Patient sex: M
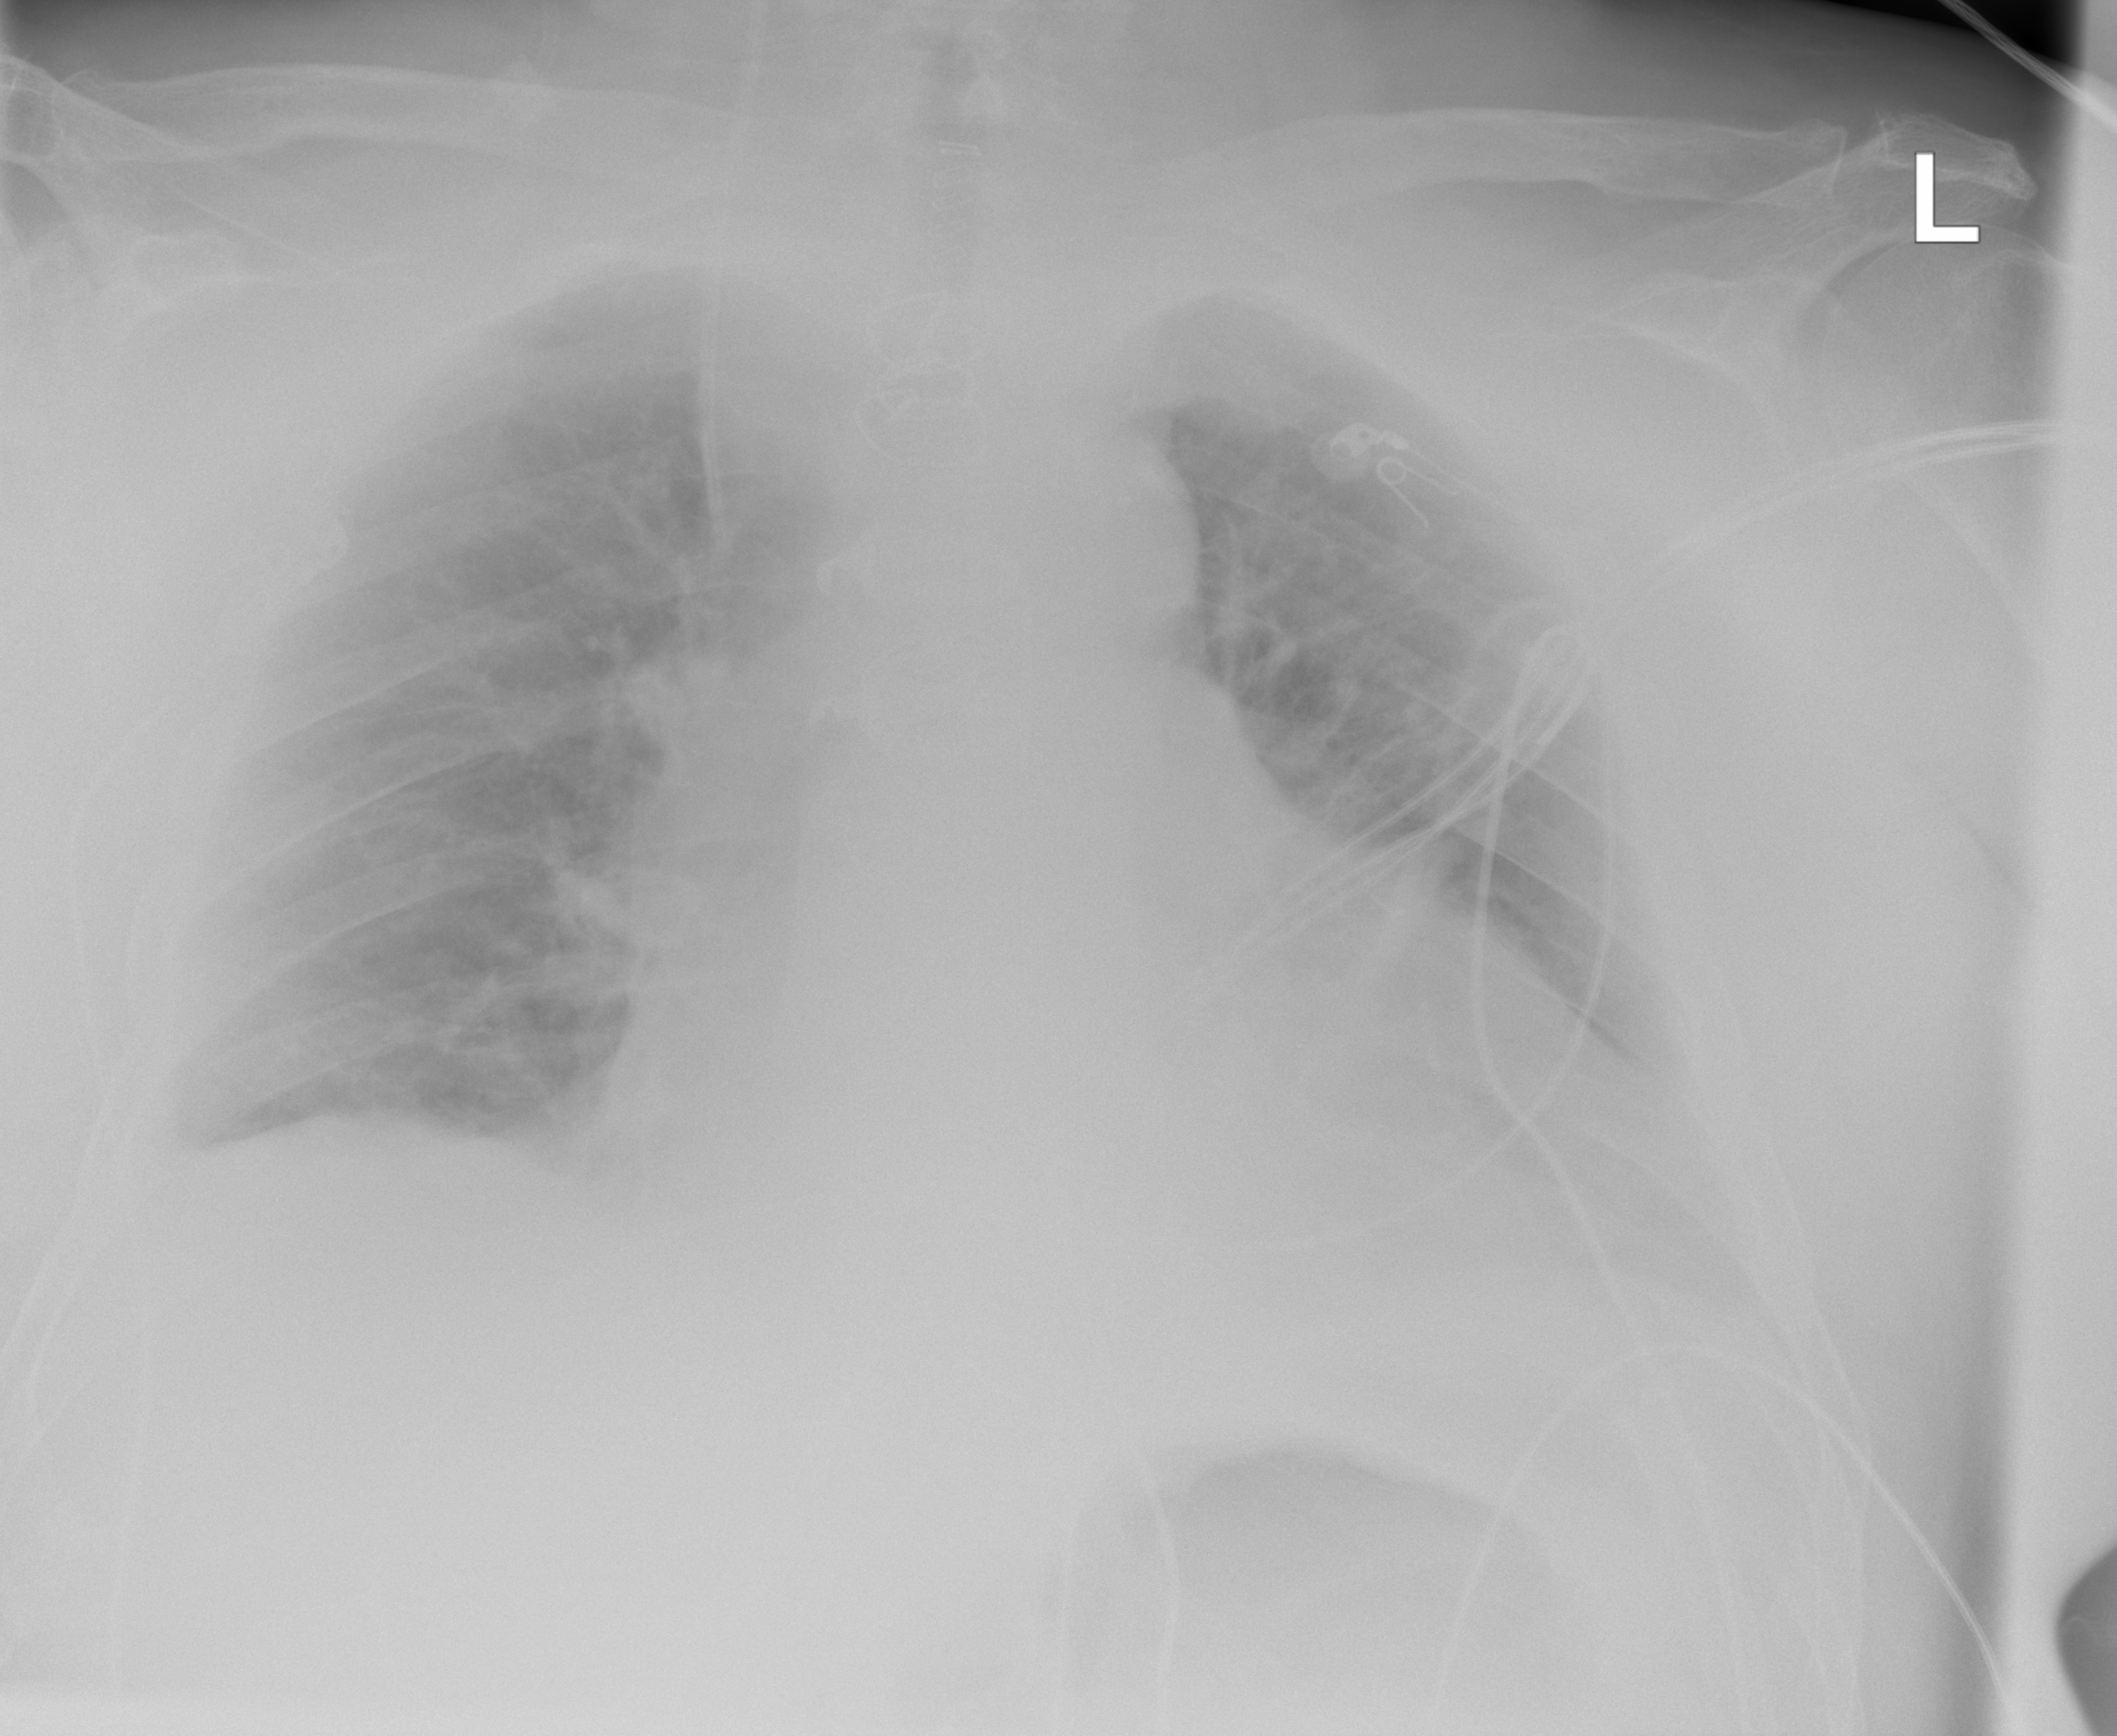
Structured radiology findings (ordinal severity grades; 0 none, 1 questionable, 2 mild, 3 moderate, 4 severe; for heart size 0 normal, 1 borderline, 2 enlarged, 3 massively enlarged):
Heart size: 2
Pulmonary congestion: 2
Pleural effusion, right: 2
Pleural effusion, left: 2
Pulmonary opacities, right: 0
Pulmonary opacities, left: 0
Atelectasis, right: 1
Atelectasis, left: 2